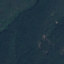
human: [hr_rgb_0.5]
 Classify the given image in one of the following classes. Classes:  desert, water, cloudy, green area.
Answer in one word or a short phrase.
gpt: green area